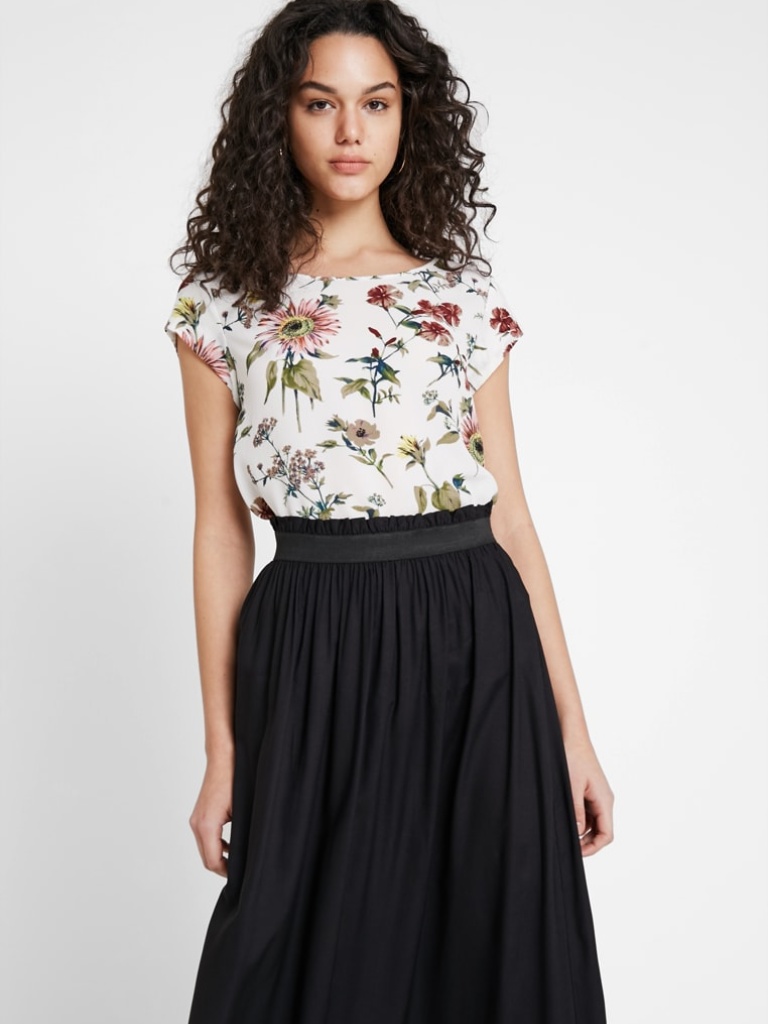
cotton relaxed short sleeve hip length Fully Tucked in crew t-shirt